Question: I have a problem regarding Flot Stacked Line chart,
I need a line chart in stacking order and i have reproduced that and the graphs are drawn one above the other but when i hover the points the graph at the bottom displays correct values but the graph above that(when hovered on the points) will add the difference and display
Eg if the first graph data is 5 and 2nd graph data is 10
when hovered on first graph 'Data=5'
when hovered on 2nd graph 'Data=15'
how do i resolve this problem?

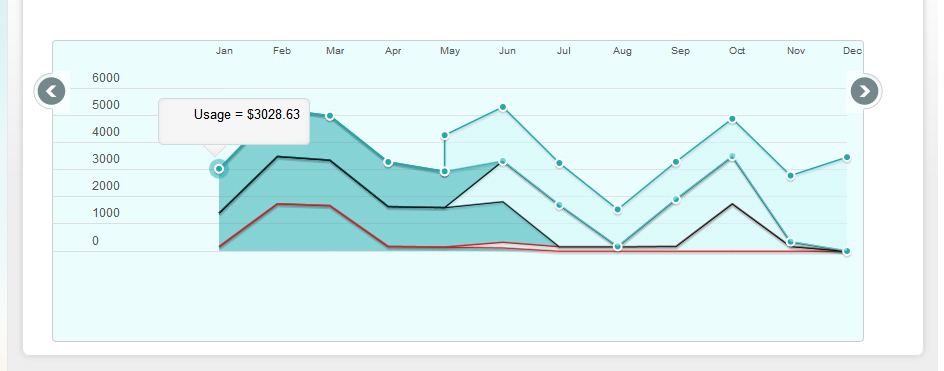
Answer: Starting from the <URL> replace
'''
y = item.datapoint[1].toFixed(2);
'''
with
'''
y = (item.datapoint[1] - item.datapoint[2]).toFixed(2);
'''
to get only the difference from the current line to the underlying line.